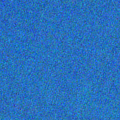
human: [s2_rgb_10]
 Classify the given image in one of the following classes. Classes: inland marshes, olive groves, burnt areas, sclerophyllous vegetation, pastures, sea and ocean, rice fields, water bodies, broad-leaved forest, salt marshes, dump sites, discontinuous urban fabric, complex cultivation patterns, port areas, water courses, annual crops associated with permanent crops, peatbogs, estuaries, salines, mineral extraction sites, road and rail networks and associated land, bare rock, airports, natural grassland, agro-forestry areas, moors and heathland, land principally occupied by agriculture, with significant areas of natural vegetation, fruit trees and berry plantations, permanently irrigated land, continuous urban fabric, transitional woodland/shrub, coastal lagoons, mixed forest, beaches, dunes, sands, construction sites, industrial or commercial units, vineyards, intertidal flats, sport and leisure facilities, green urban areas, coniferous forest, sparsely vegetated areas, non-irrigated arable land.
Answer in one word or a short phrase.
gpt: sea and ocean